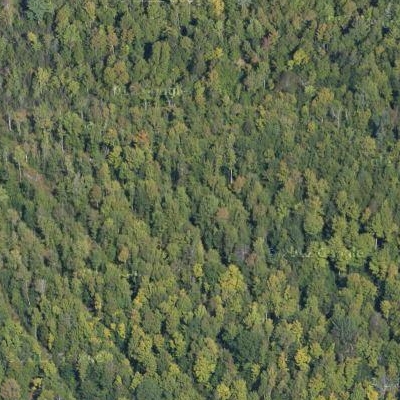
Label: Forest